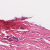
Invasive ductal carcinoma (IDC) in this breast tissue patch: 0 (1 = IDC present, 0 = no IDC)